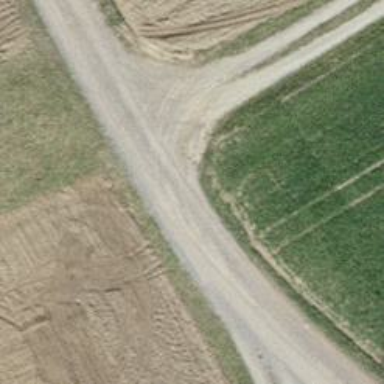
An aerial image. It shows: Gravel track with grade3 tracktype.